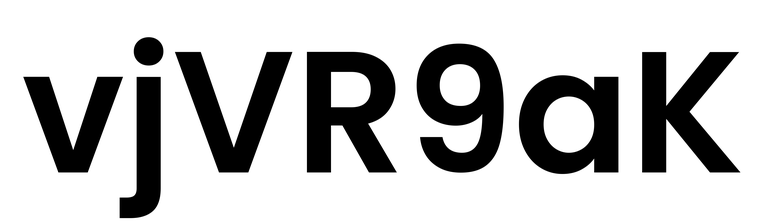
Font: Poppins-SemiBold